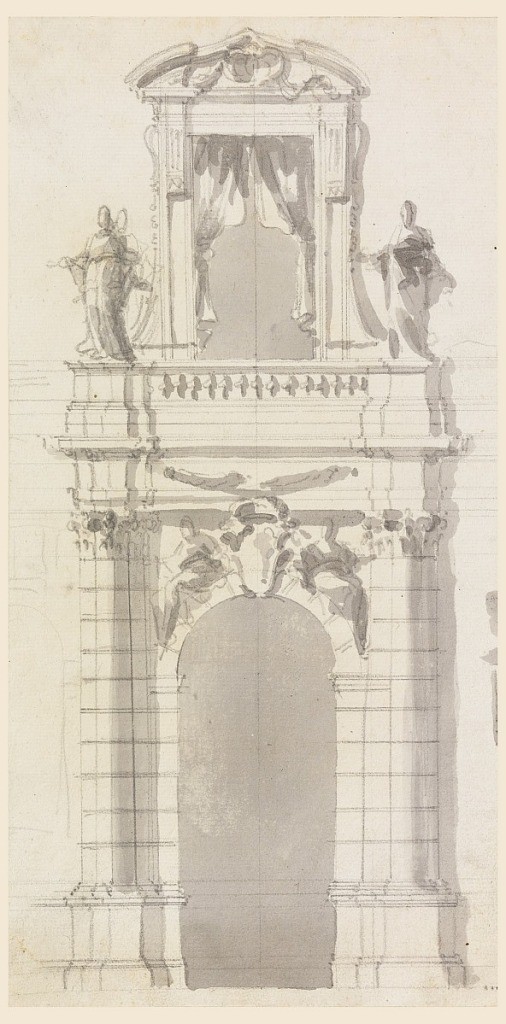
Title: The elevation of the lower central part of a town mansion
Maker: Filippo Marchionni, Italian, 1732–1805
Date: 1770–85
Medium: Graphite, brush and gray watercolor on paper
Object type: Drawing
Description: Below is the gate with escutcheon with a crown between two sitting women above the arch. The shafts of the pillars, the attached columns and the arch are in rustic work. In the frieze of the escutcheon is a festoon; above the entablature is a balustrade between two pedestals with statues bordering a small balcony in front of a door in the second floor.